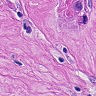
Metastatic tissue present: yes